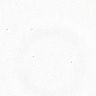
Metastatic tissue present: no